【题型】选择题　【知识点】解析几何　【难度】easy
“太极图”因其形状如对称的阴阳两鱼互抱在一起，故也被称为“阴阳鱼太极图”。如图是放在平面直角坐标系中的“太极图”，图中曲线为圆或半圆，已知点\(P(x,y)\)是阴影部分（包括边界）的动点，则\(\frac{y}{x-2}\)值不可能是（\quad ）

\noindent A. \(-\frac{3}{2}\) \quad B. \(-1\) \quad C. \(0\) \quad D. \(1\)

\vspace{1em}
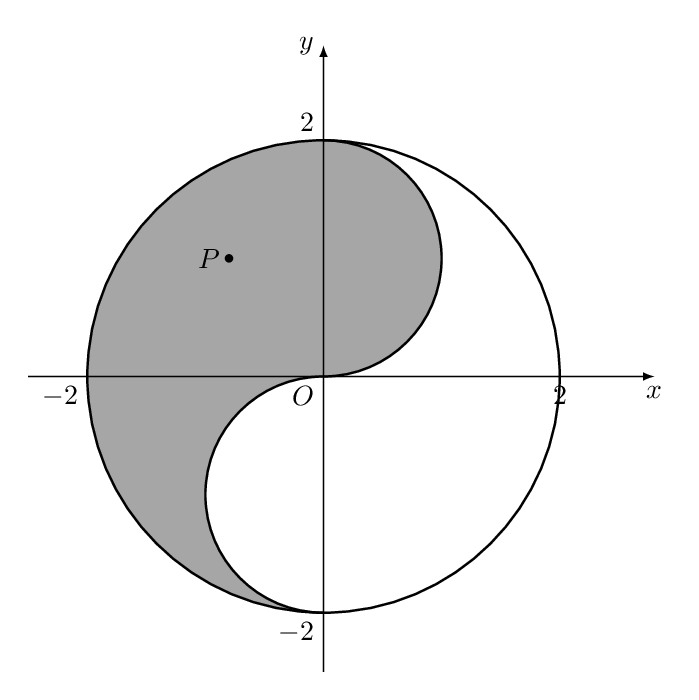
【解答】
\noindent 【答案】\(A\)

\vspace{1em}
\noindent 【分析】将问题转化为点\(P(x,y)\)与点\(A(2,0)\)连线的斜率，然后结合图象由直线与圆的位置关系求解。

\vspace{1em}
\noindent 【解答】解：如图，\(\frac{y}{x-2}\)的几何意义为阴影部分内的动点\(P(x,y)\)与定点\(A(2,0)\)连线的斜率，

当直线\(AP\)与半圆\(x^2 + (y-1)^2 = 1\)，\(x>0\)相切时，斜率\(k\)最小，

设\(l_{AP}: y = k(x-2)\)，则\(\frac{|-1-2k|}{\sqrt{k^2+1}} = 1\)，解得\(k = -\frac{4}{3}\)或\(k = 0\)（舍），

当直线过点\((0,-2)\)时，直线\(AP\)的斜率取得最大值\(1\)，即\(\frac{y}{x-2}\)的最大值为\(1\)。

因此\(\frac{y}{x-2} \in \left[-\frac{4}{3}, 1\right]\)，结合选项可知，\(\frac{y}{x-2}\)值不可能是\(-\frac{3}{2}\)。

故选：\(A\)。

\vspace{1em}
\noindent 【点评】本题考查直线与圆位置关系的应用，考查化归与转化思想，考查运算求解能力，是中档题。
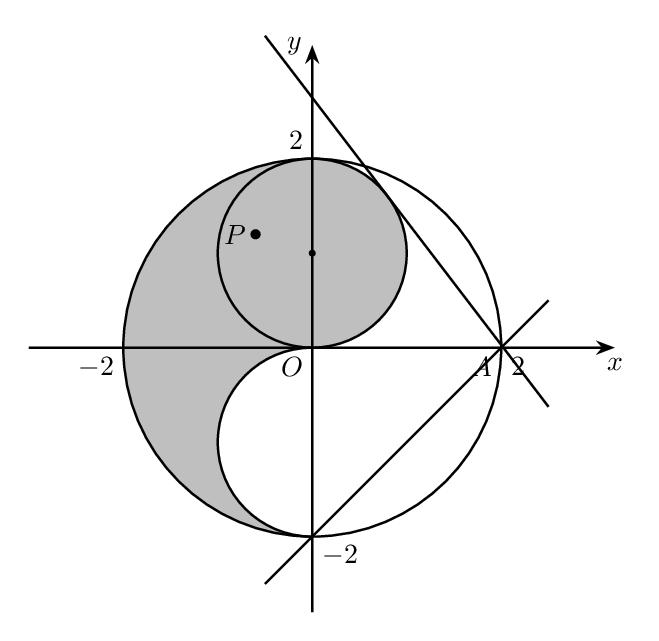